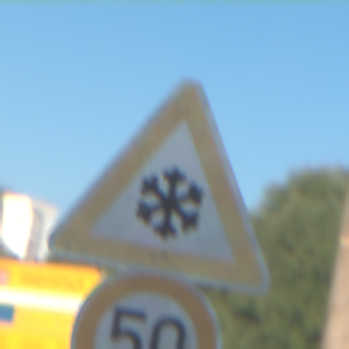
Verkehrszeichen: SchneeOderEisglaette
Zusatzzeichen unten: Geschwindigkeit50
Umgebung: Outdoor, Urban
Tageszeit: MorningAfternoon
Wetter: Clear
Licht: Natural
Jahreszeit: NotSpecified
Kontrast: HighContrast